Question: I have a VSTO add-in that uses a custom ribbon, but it appears the only event on the ribbon buttons is a Click Event. I was hoping there would be some way I could capture a right-click, which I would normally do using the 'MouseDown' event, but no such option exists.
I also checked the 'RibbonControlEventArgs,' and it does not have anything to indicate whether the click was a left or a right.
Is there an alternate control I can use or another way to handle a right-click, or are there any light-weight third party controls that would help?
I noticed that in Excel, for example, the native controls don't appear to handle a right-click, so I may be out of luck. Right-clicking the ribbon appears to invoke an action on the ribbon itself, not on the control that has focus.
For what it's worth, my goal is this: The ribbon has recently become crowded, so I have moved many buttons into a ribbon menu. This works nicely. What I'd like to do now is give the user an option to "elevate" selected buttons from the menu to the ribbon group -- for frequently used items.

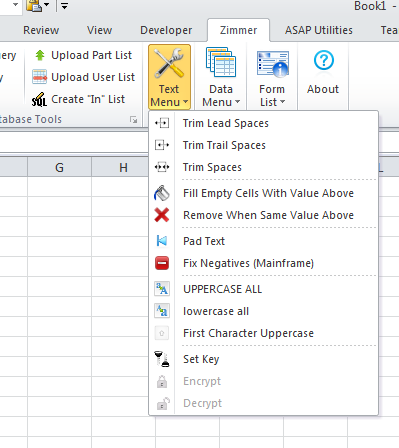
Answer: I regret to tell you but the Fluent UI (aka Ribbon UI) doesn't provide anything for that. You can read more about the UI in the following series of articles in MSDN:
- <URL>